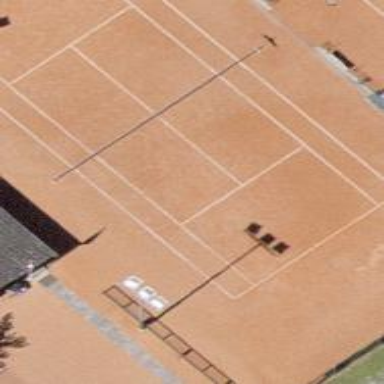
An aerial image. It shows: Tennis court on the leisure land pitch.